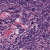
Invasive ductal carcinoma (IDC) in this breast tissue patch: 1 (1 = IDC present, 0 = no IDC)